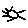
Label: sun